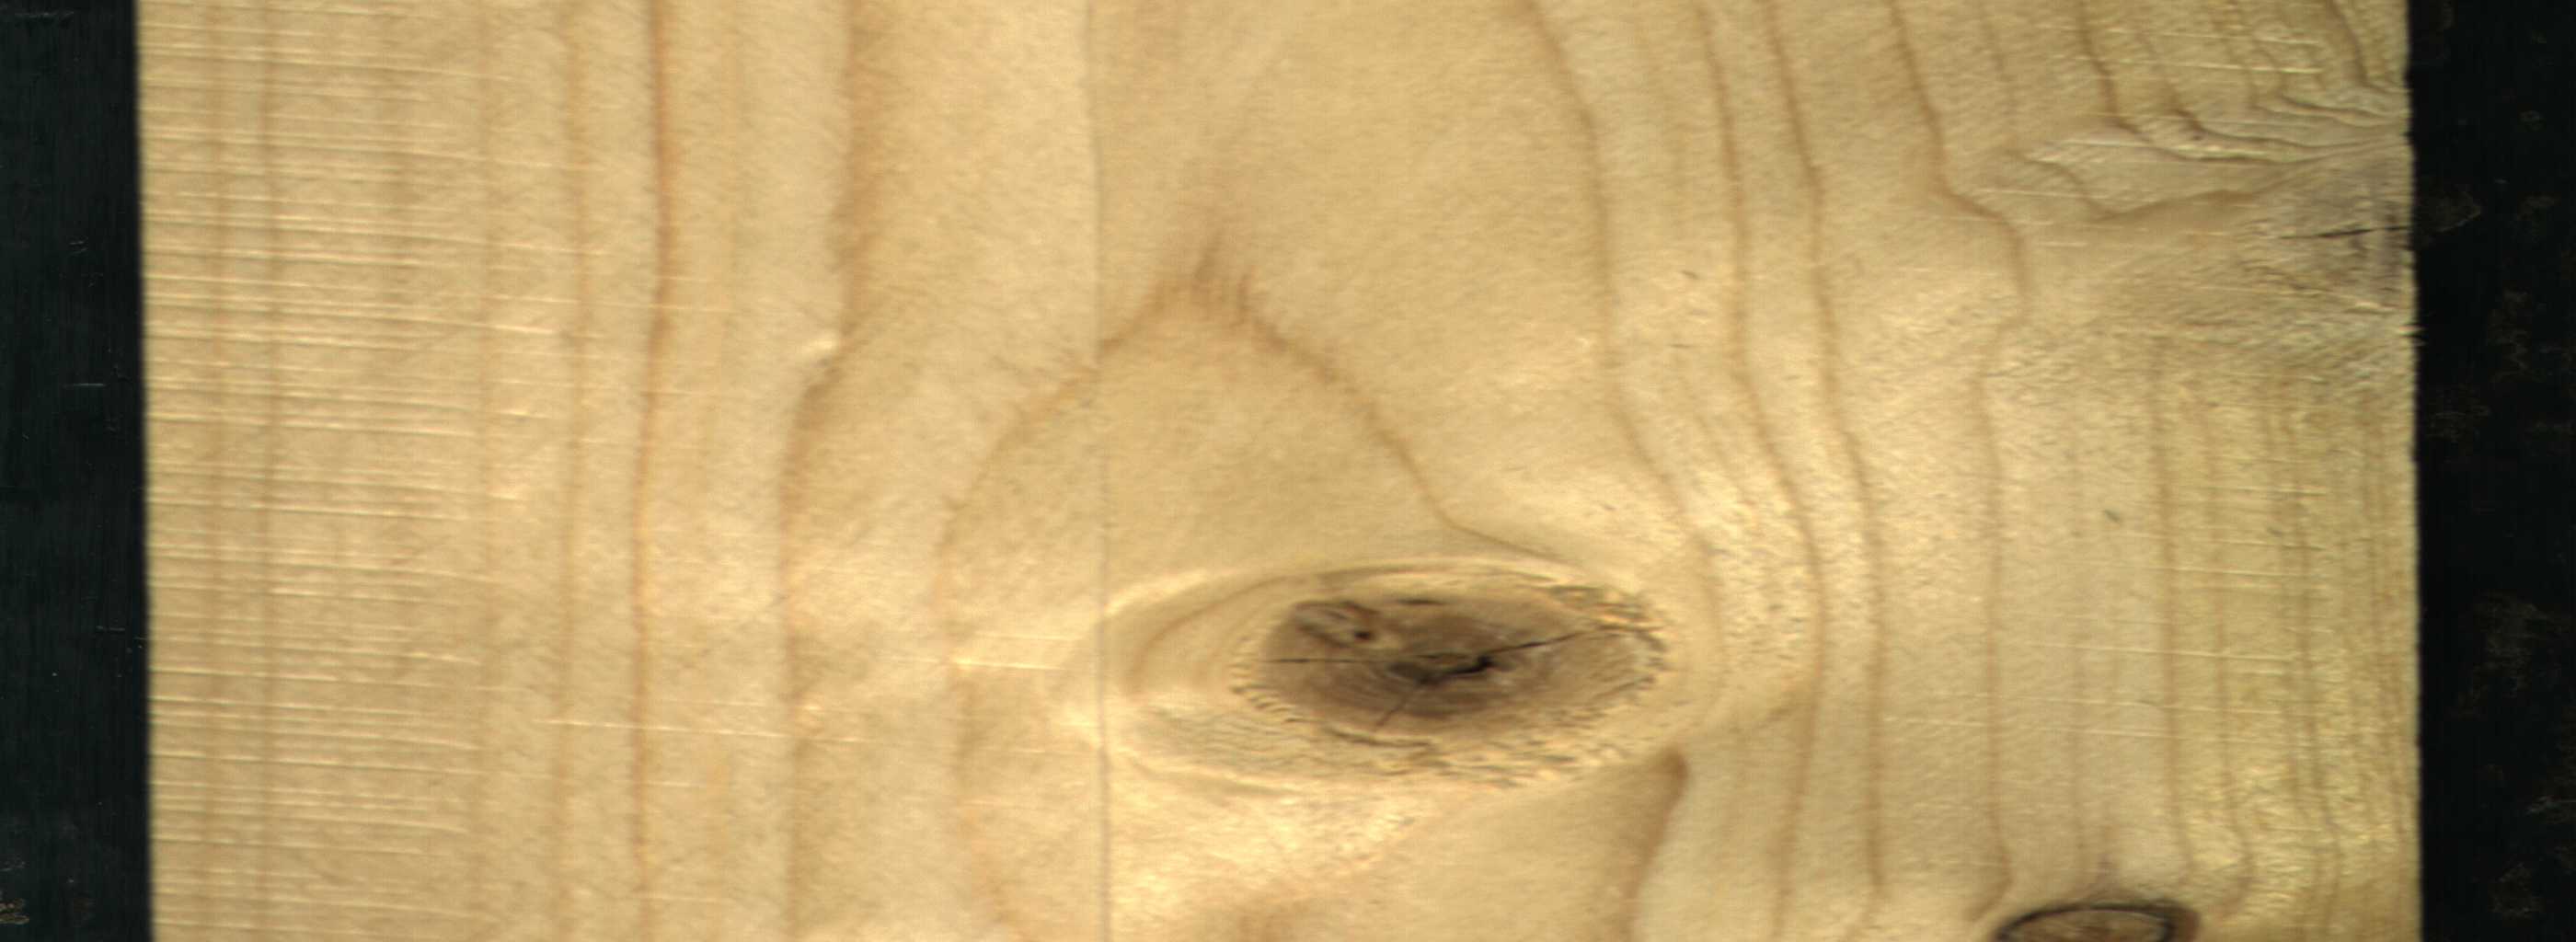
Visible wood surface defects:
knot_with_crack
Dead_Knot